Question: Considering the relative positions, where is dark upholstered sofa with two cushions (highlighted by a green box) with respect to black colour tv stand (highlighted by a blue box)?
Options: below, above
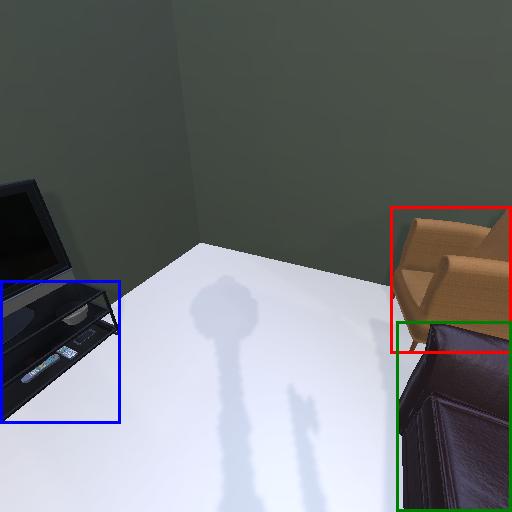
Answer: below